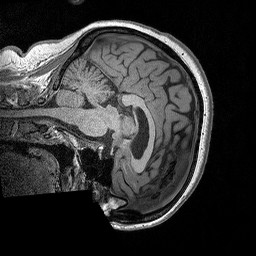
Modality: T1w
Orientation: sagittal
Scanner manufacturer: siemens
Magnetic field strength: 3 T
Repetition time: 2.3 s
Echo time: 0.00298 s